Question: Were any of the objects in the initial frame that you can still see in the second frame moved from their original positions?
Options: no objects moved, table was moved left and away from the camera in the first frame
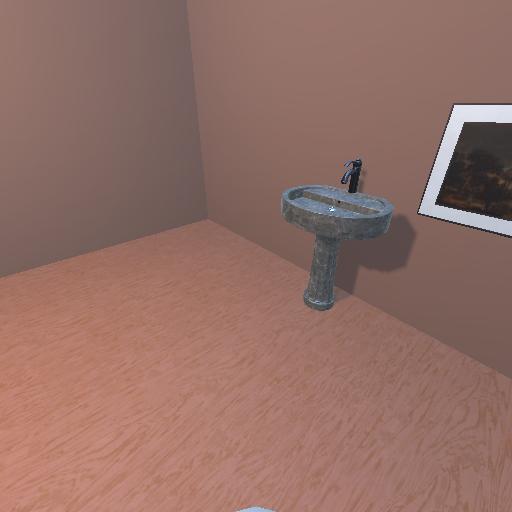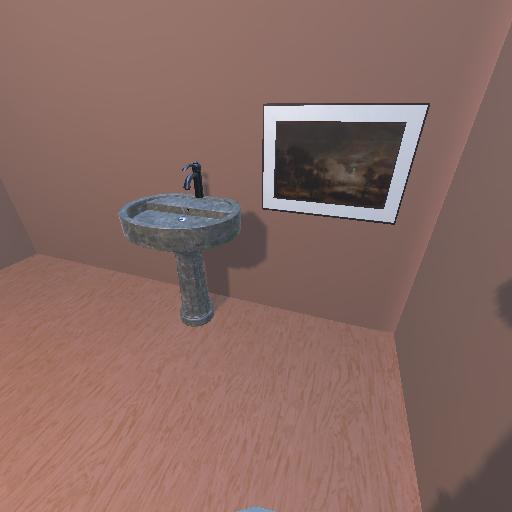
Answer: no objects moved